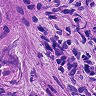
Metastatic tissue present: yes